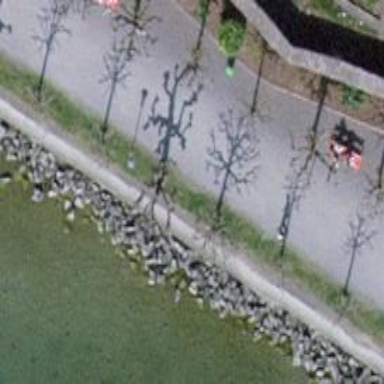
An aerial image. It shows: Avenue of broadleaved trees.